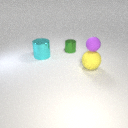
large yellow rubber sphere in front of large cyan metal cylinder